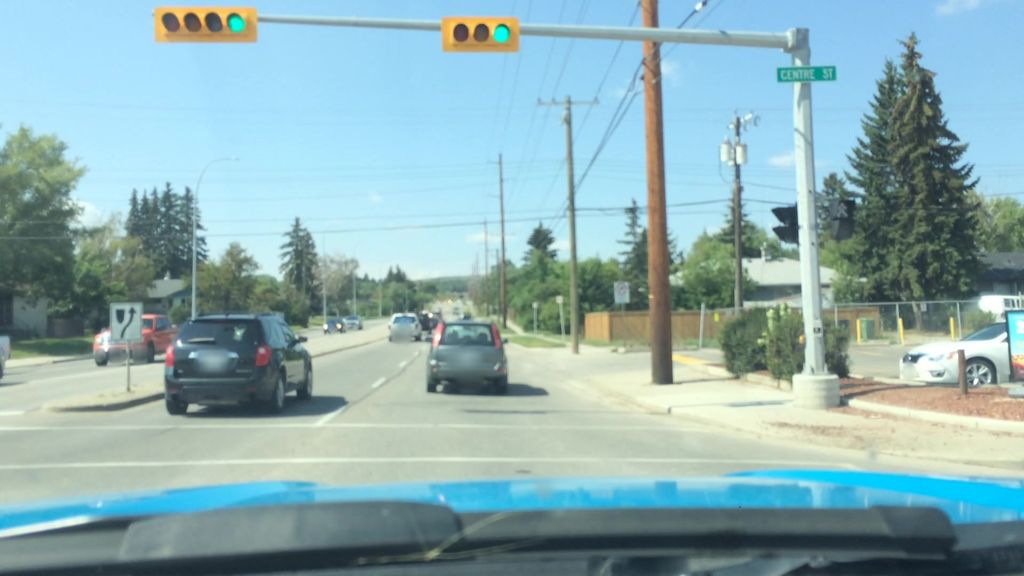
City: calgary